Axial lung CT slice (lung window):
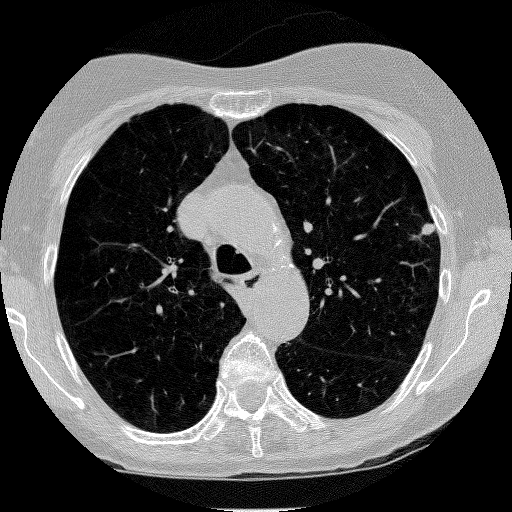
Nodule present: yes
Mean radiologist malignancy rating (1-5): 3.25